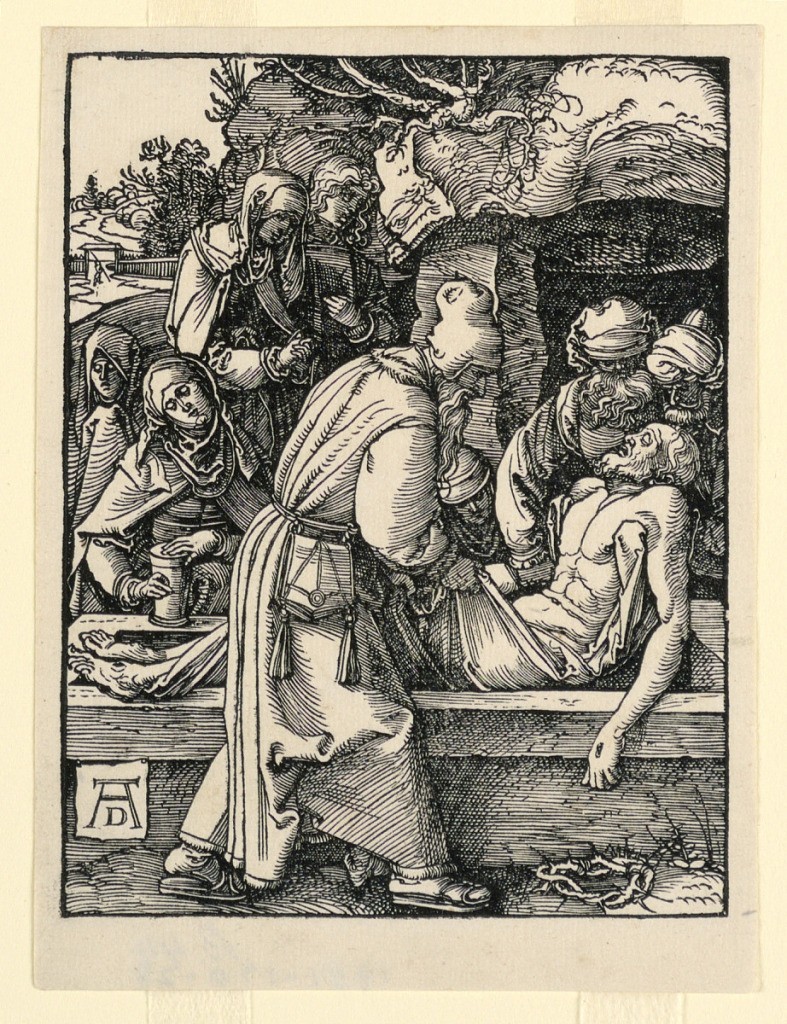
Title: The Entombment, from The Little Passion Series
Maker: Albrecht Dürer, German, 1471–1528
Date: ca. 1509–11
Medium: Woodcut on off-white laid paper
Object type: Print
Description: The body of Christ is placed in the tomb, in the foreground. The Marys and Saint John are behind the tomb, at left, the Virgin standing with Saint John. Monogram of Dürer, lower left.